Field crop: maize
Growth stage: 2
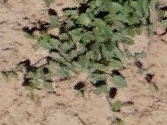
Species: convolvulus